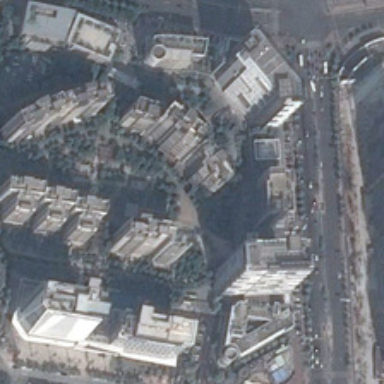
Many tall buildings and some green trees are in a commercial area .